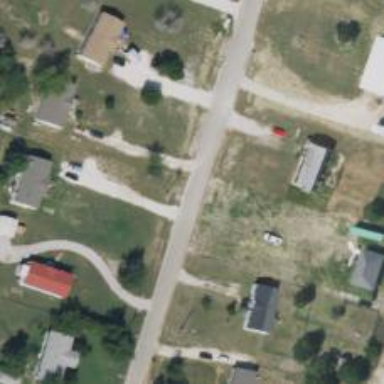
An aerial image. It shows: Residential road.